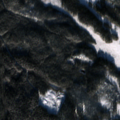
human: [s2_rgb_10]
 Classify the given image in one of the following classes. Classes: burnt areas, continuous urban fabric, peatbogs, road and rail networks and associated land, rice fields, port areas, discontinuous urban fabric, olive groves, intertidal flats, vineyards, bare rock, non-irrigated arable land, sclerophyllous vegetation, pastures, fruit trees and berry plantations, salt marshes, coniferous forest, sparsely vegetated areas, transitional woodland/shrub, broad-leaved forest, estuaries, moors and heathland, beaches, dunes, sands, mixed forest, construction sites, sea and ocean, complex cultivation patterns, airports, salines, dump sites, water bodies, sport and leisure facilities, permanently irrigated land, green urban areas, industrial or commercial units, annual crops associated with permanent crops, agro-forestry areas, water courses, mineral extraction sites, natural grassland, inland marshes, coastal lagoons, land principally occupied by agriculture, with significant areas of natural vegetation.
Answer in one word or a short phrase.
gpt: coniferous forest, peatbogs